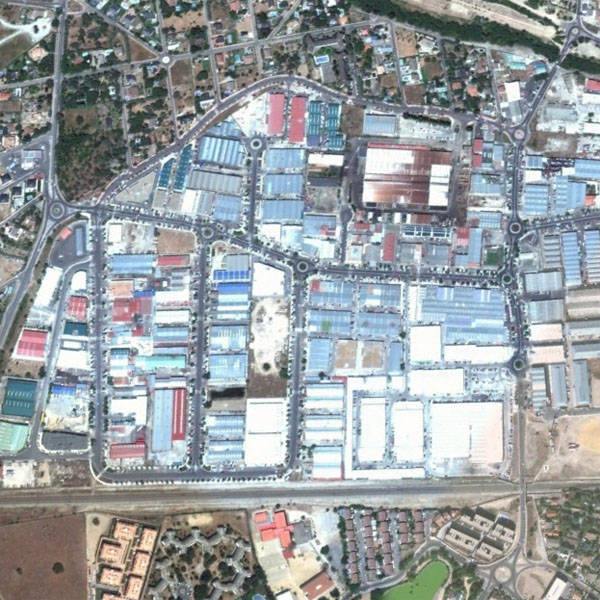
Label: Industrial